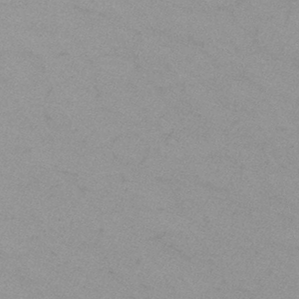
Label: frost